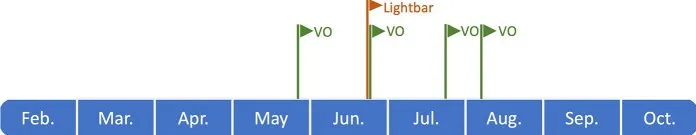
Timeline of the growing season for different almond varieties from full bloom to commercial harvest dates in 2019. All harvest dates were recorded from the experimental orchards, while other dates (ie, full bloom and hull split) were estimated based on the studies of Connell et al. and Lampinen et al. , except full bloom date for 'Nonpareil' was also recorded from the experimental orchards.
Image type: chart (chart)